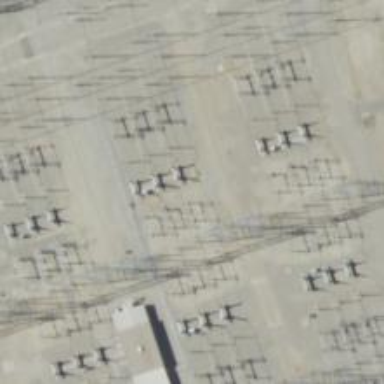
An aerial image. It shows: Switch used for power control.